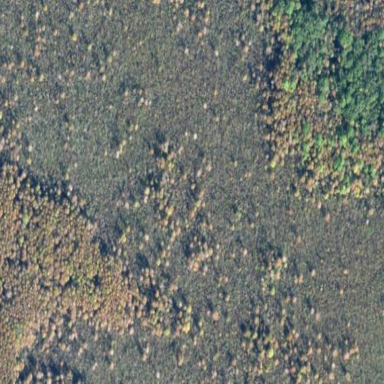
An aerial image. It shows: Marshy wetland area.